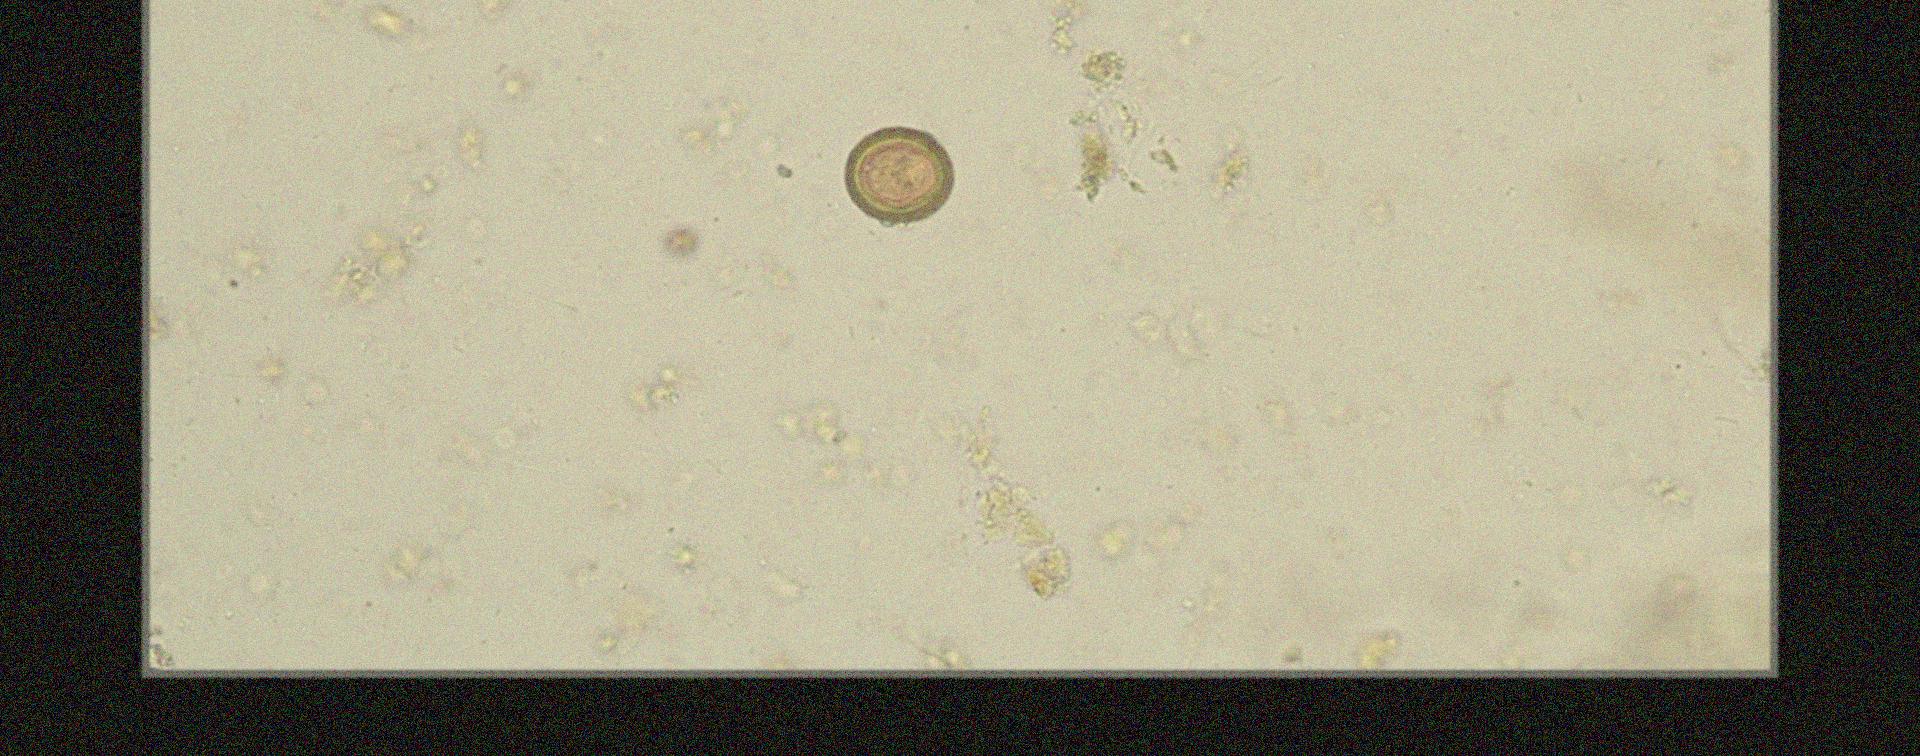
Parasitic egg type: Taenia spp. egg